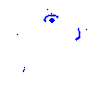
Particle: pion